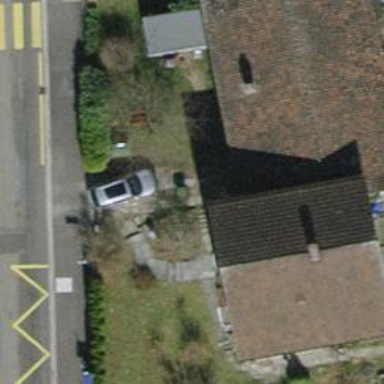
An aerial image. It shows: Building with tile roof.